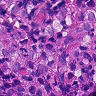
Metastatic tissue present: yes